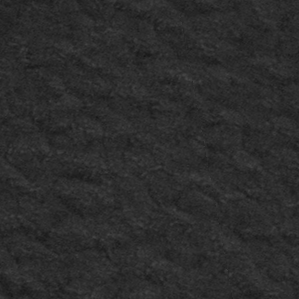
Label: frost